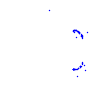
Particle: pion